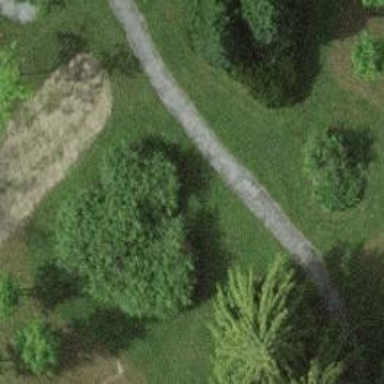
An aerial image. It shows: Footway made of stone plates.